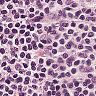
Metastatic tissue present: no